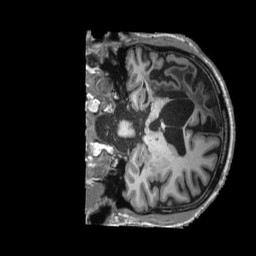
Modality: T1w
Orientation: coronal
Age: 56
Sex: male
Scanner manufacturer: siemens
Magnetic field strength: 3 T
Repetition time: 2.53 s
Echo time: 0.00143 s